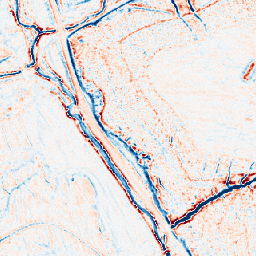
Category: edge_preserving
Decomposition family: bilateral
Decomposition parameters: d: 9
sigma_color: 50
sigma_space: 50
Upsampling method: nearest
Upsampling parameters: scale: 4
Upsampling scale: 4